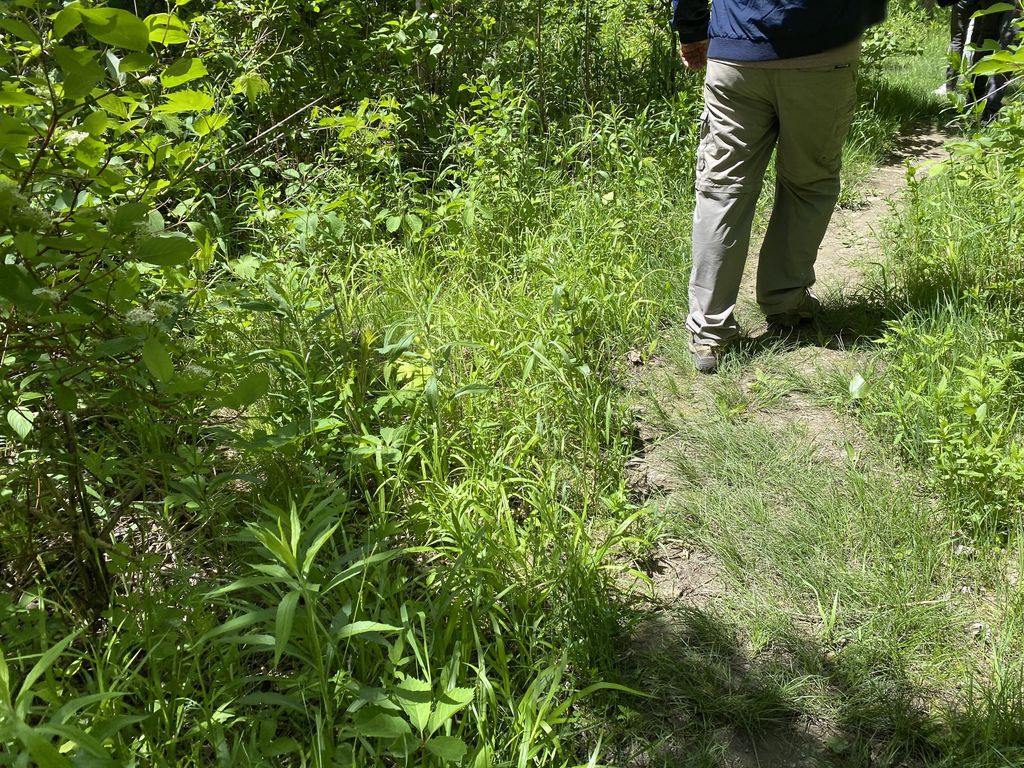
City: montreal